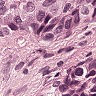
Metastatic tissue present: yes